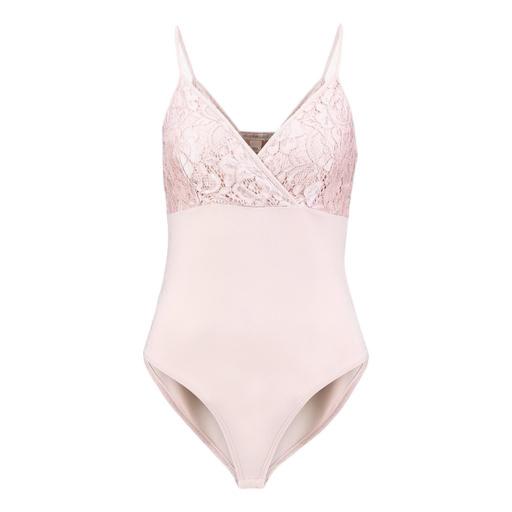
pink plunge lace, pink chemise embrace lace, pink lace-accented top, white background